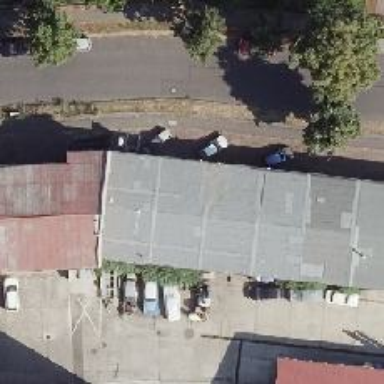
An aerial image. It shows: Car repair shop.